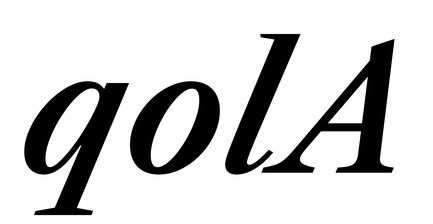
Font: LibreCaslonText-Italic_SemiBold_Italic